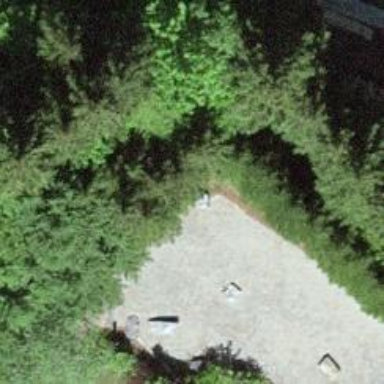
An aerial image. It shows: Bench.